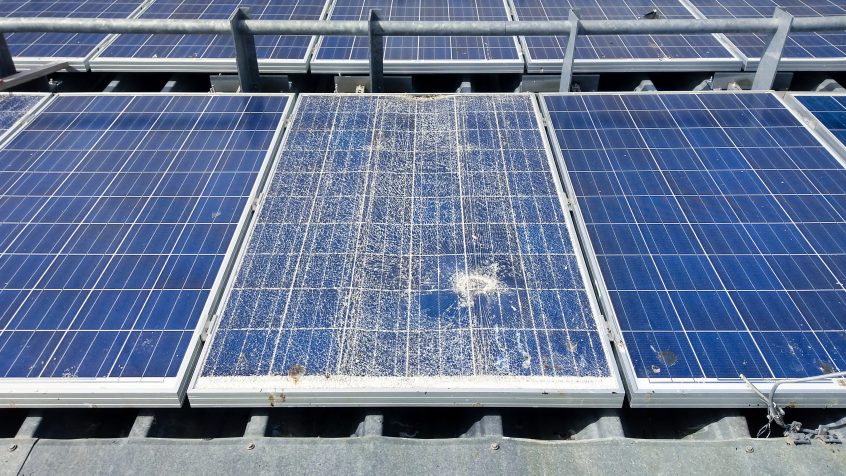
Label: Physical-Damage